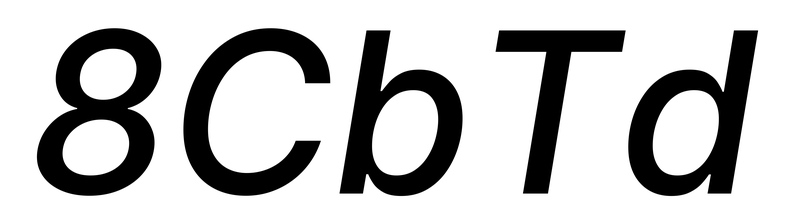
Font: Inter-Italic_Medium_Italic